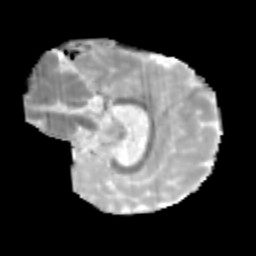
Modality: MD
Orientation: sagittal
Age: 9
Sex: male
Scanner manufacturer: siemens
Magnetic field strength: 3 T
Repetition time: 3.8 s
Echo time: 0.07 s